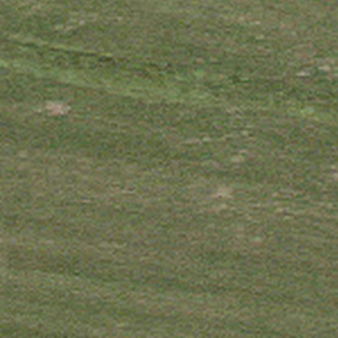
Label: other